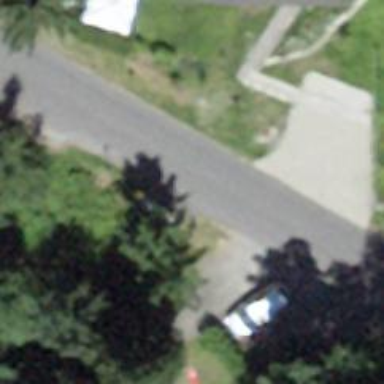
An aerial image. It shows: Post box.